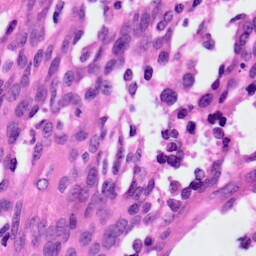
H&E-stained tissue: Ovarian